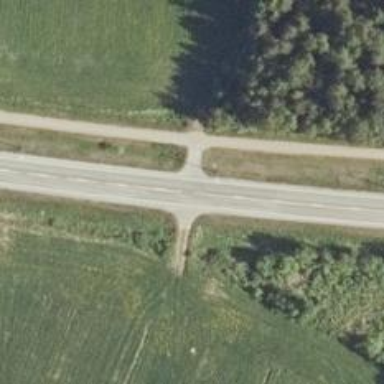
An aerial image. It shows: Asphalt road designated as trunk highway.